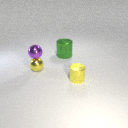
small yellow metal sphere below small purple metal sphere